【题型】选择题　【知识点】函数　【难度】easy
已知函数$f(x)$的导函数$f'(x)$的图象如图所示，则下列选项正确的是（ ）

A. $f(x)$有2个极值点

B. $f(x)$在$x=2$处取得极大值

C. $f(x)$在$(-\infty,2)$上单调递增

D. $f(x)$有极小值，没有极大值

\vspace{2em}
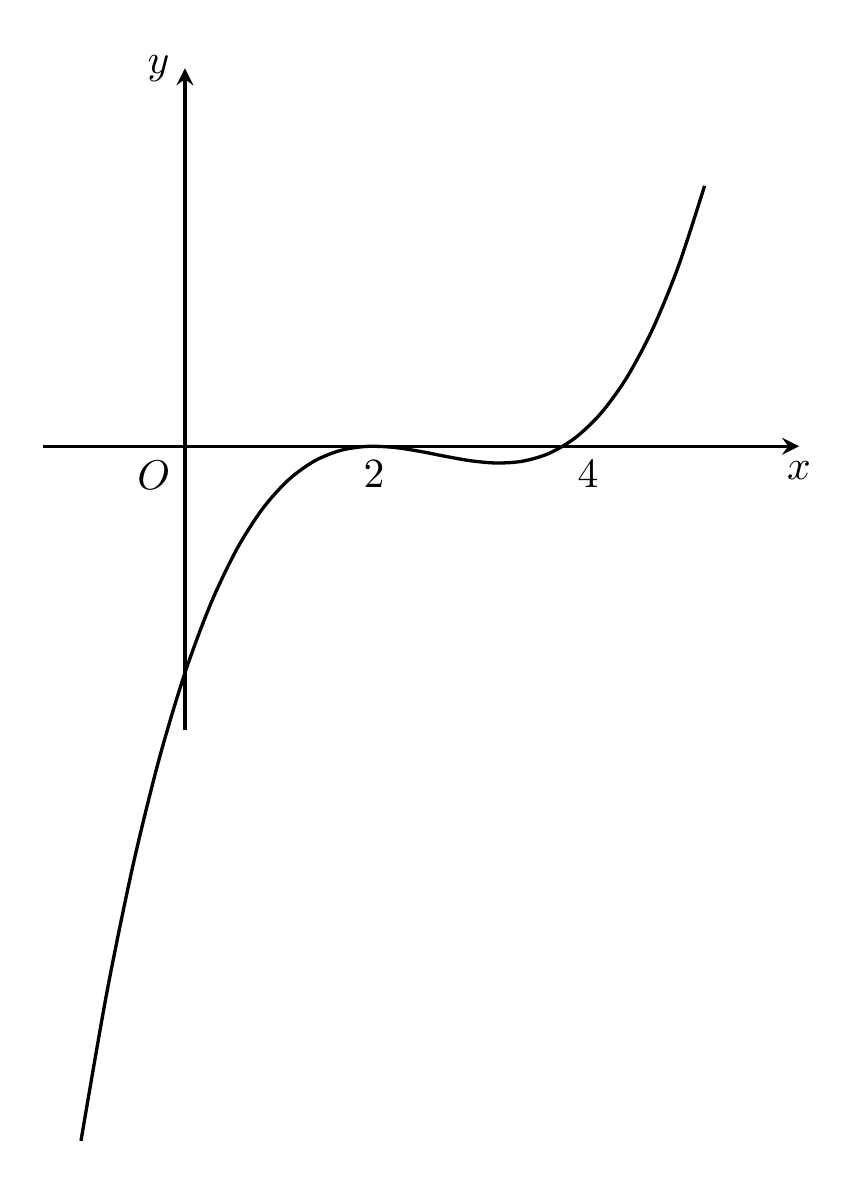
【解答】
【答案】$D$

【分析】利用导函数图象确定函数$f(x)$的单调性，再逐项判断即可。

【解答】解：根据图象得，当$x>4$时，$f'(x)>0$，当$x<4$时，$f'(x)\leq 0$，当且仅当$x=2$时取等号，
函数$f(x)$在$(-\infty,4)$上单调递减，在$(4,+\infty)$上单调递增，
因此函数$f(x)$有一个极小值，没有极大值，$ABC$错误，$D$正确。
故选：$D$。

【点评】本题考查导数的综合应用，属于简单题。